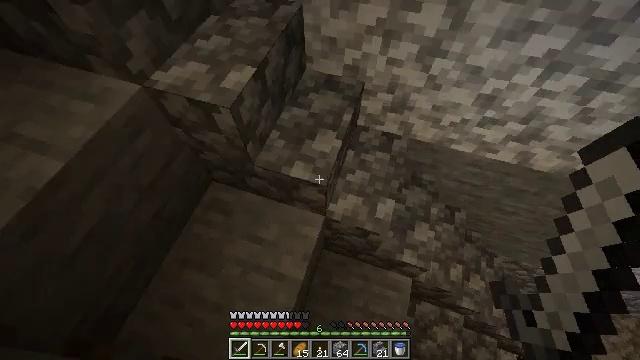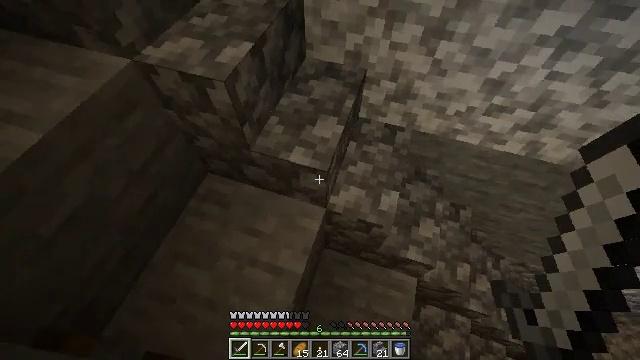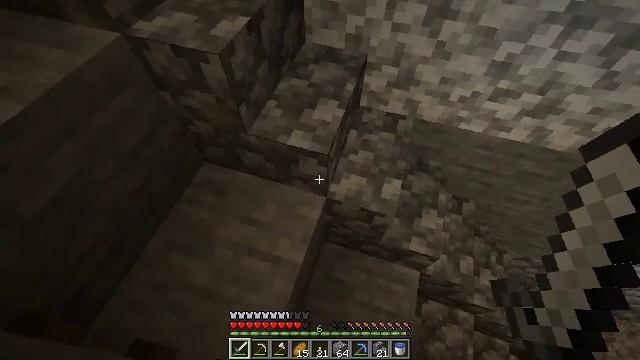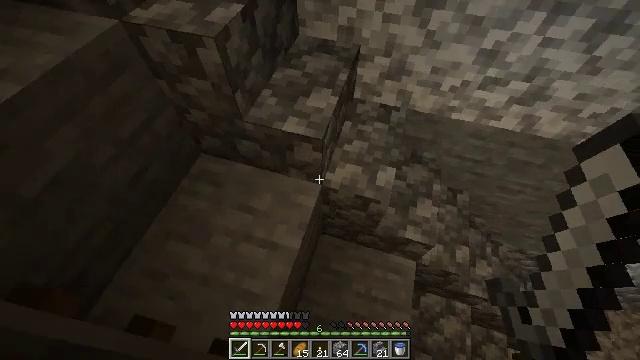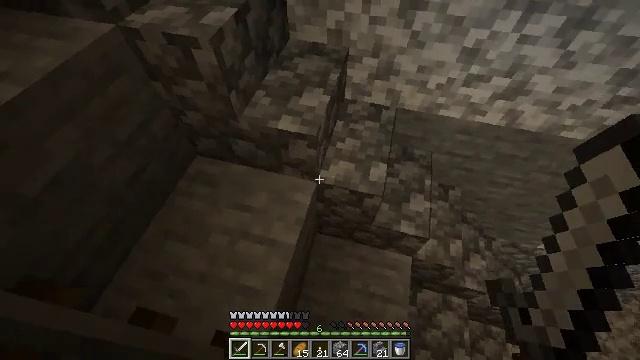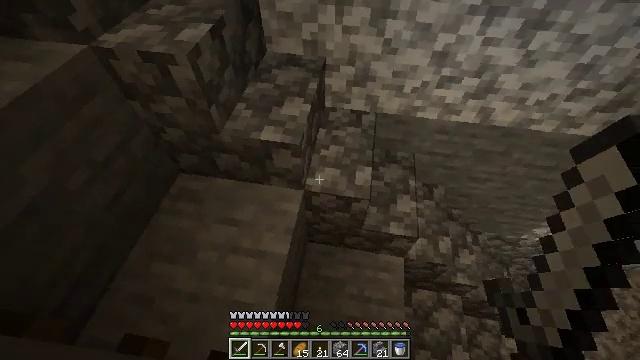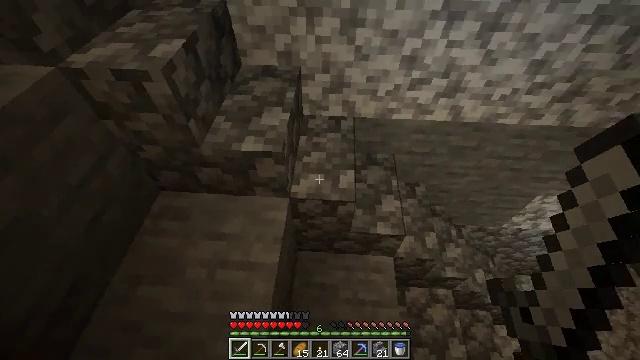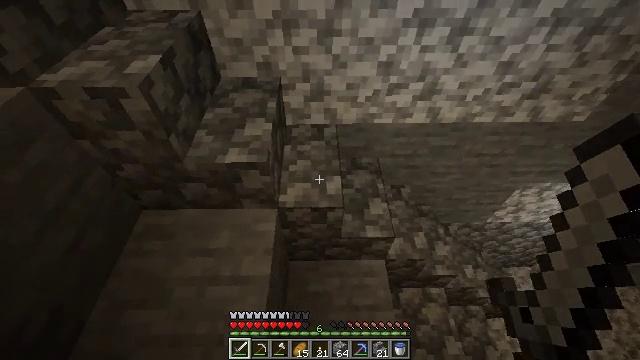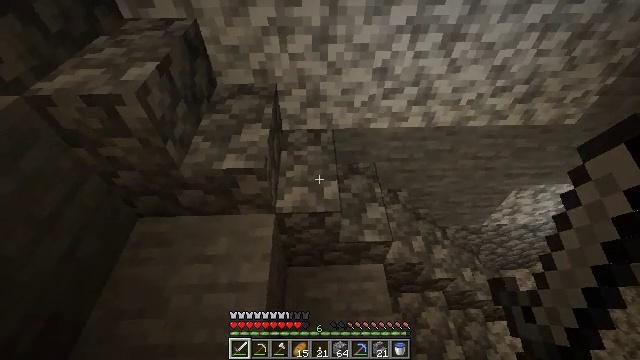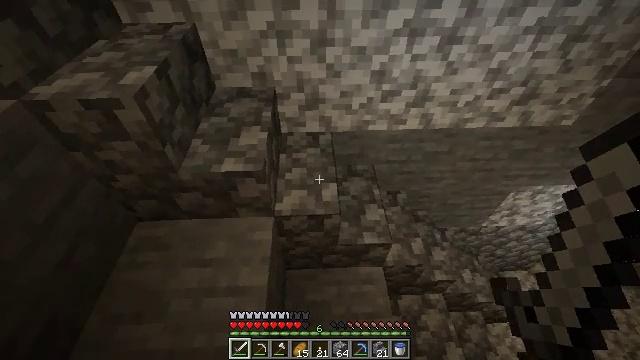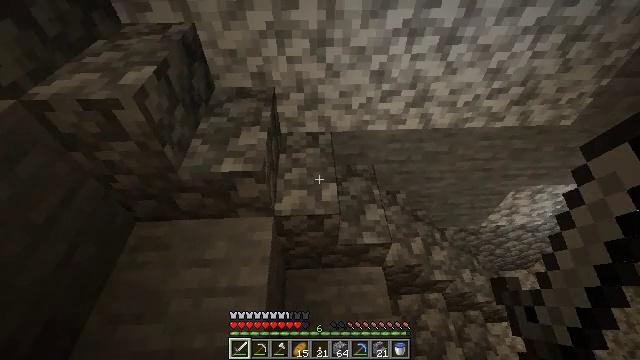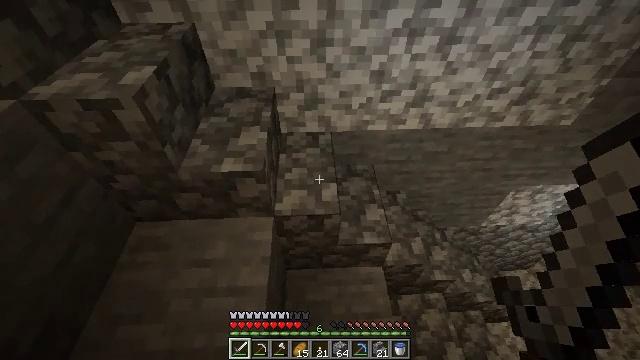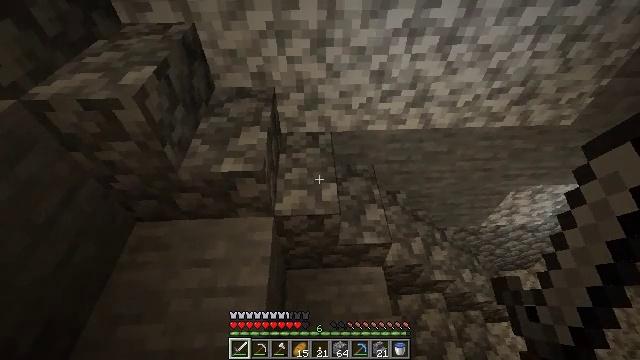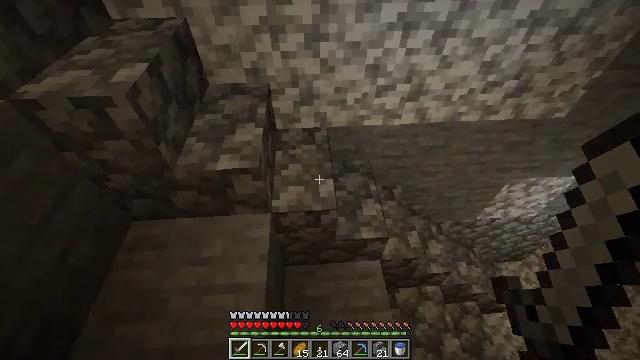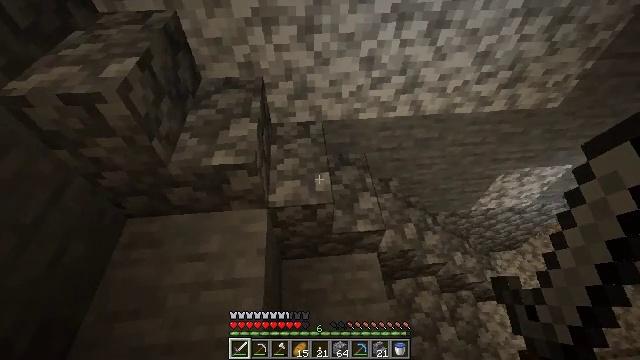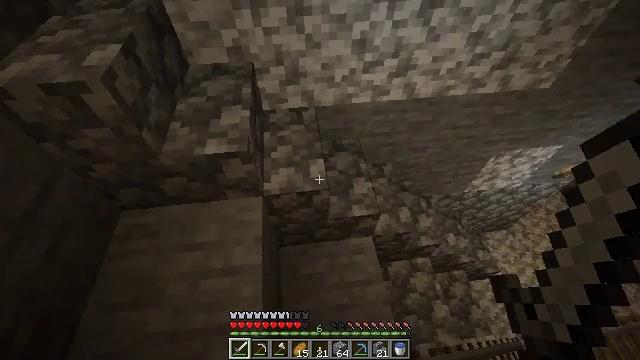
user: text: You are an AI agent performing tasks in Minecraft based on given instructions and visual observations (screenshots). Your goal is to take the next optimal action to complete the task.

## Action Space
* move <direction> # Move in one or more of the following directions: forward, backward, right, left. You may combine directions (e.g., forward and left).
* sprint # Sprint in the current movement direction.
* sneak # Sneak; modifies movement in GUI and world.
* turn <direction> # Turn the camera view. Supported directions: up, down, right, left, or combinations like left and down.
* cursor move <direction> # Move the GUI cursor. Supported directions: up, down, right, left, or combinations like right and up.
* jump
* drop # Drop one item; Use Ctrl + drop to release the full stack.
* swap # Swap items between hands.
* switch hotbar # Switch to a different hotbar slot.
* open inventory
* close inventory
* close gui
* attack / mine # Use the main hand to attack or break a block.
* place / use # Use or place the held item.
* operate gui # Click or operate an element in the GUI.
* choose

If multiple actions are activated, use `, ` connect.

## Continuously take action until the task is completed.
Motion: motion action
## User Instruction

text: Collect stone from the mine.
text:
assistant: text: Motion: turn up
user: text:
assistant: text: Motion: no_op
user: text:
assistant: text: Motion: turn right
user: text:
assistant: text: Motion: turn right and up
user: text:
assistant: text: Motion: turn right and up
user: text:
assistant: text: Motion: turn right and up
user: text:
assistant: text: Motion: turn right and up
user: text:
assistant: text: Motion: turn right and up
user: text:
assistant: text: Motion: no_op
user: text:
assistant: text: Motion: no_op
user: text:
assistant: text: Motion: no_op
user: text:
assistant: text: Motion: no_op
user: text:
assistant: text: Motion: turn right
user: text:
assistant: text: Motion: turn right and down
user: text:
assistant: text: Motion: turn right and down
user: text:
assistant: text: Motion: move right, turn down
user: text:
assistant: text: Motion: move right
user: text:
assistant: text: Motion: move right
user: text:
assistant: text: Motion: move right
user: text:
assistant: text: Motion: no_op
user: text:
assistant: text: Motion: no_op
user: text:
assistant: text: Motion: no_op
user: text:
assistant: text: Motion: no_op
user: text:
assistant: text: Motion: no_op
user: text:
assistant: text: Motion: no_op
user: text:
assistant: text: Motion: no_op
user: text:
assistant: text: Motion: no_op
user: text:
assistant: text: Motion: no_op
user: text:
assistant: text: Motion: no_op
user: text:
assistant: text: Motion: no_op